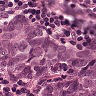
Metastatic tissue present: yes